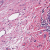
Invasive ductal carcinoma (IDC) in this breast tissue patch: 1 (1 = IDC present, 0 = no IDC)